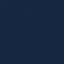
Land use / land cover: SeaLake